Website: lowes
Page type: cart
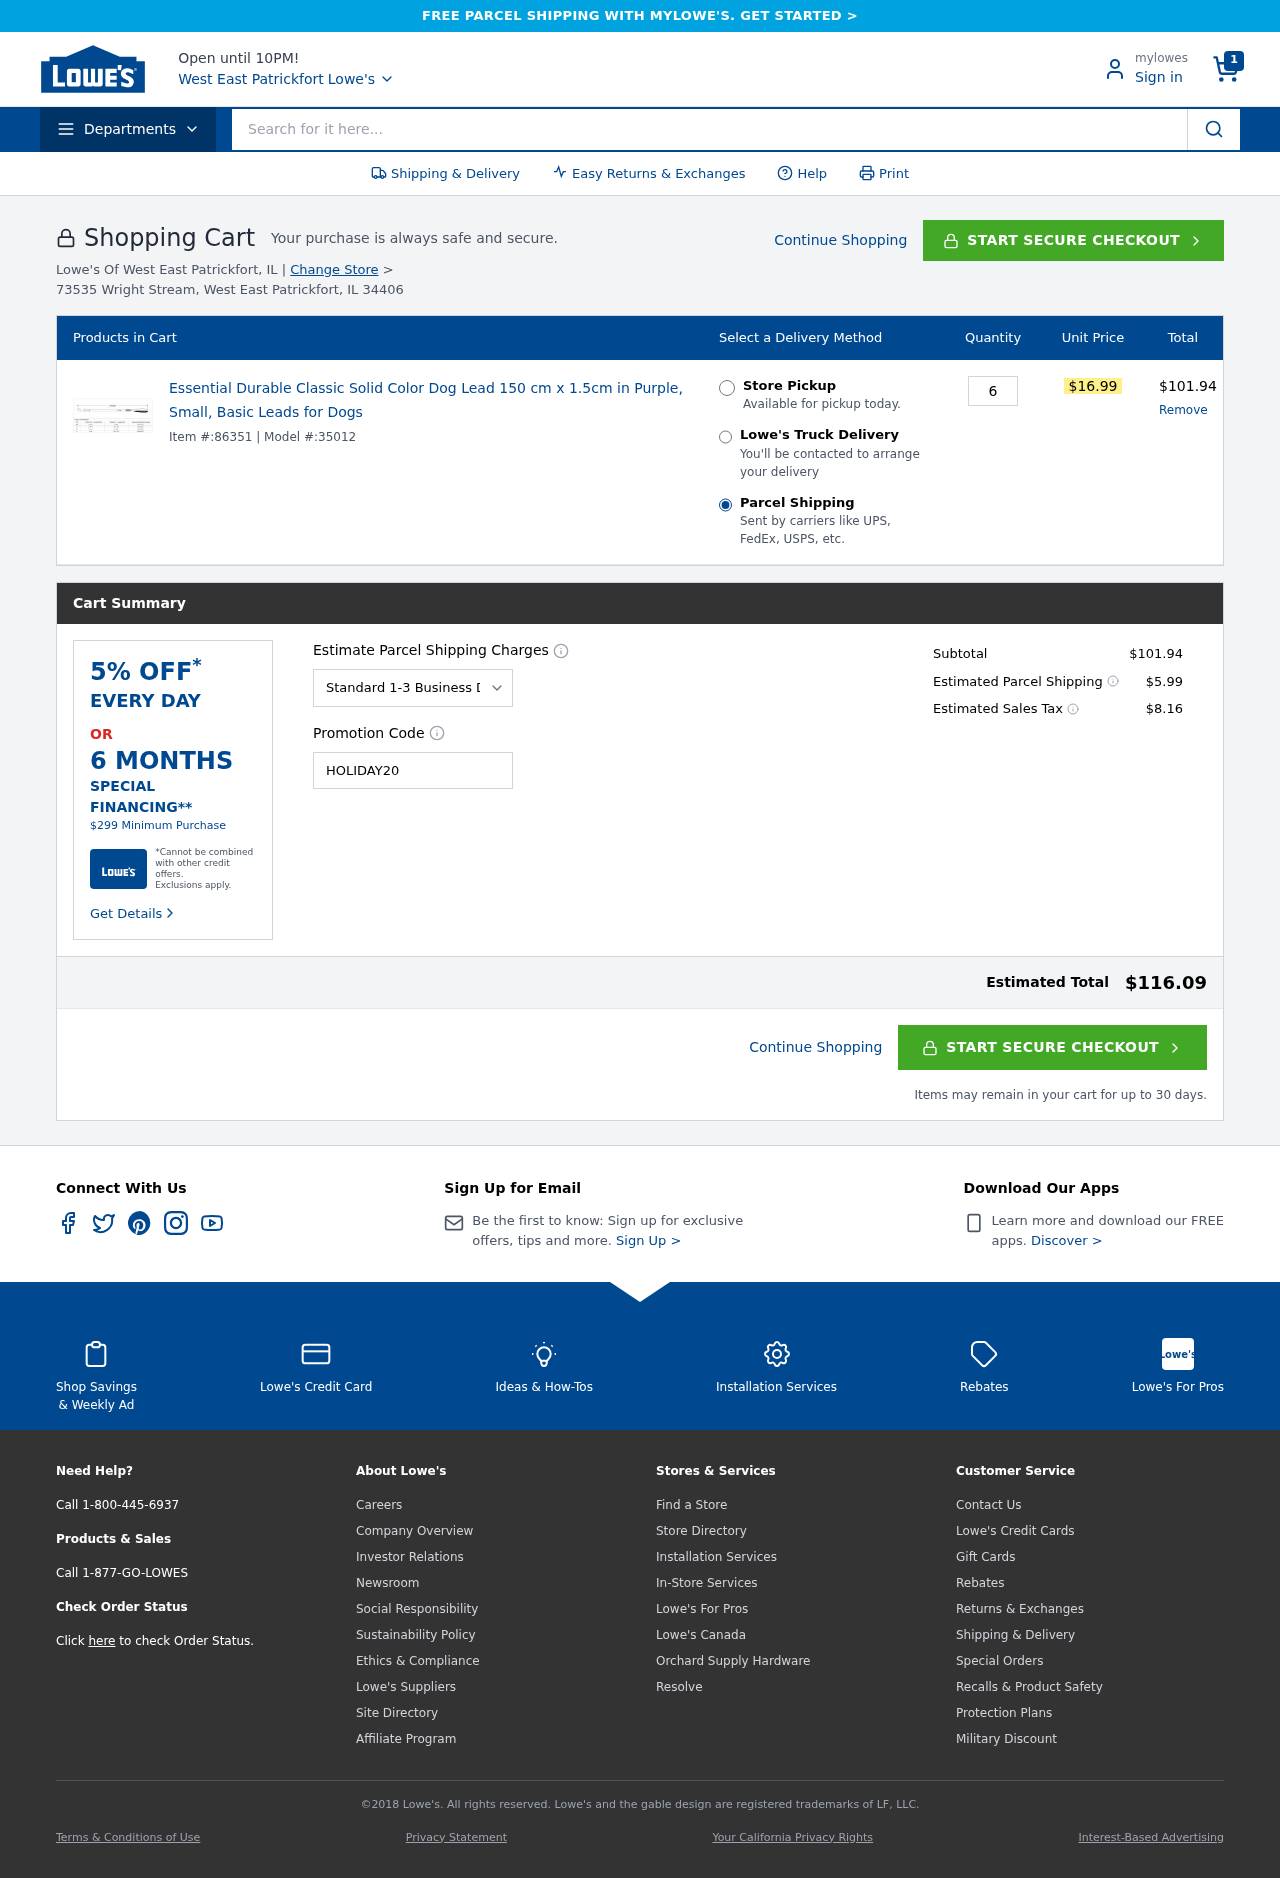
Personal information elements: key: PII_CITY
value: East Patrickfort
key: PII_CITY
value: West East Patrickfort
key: PII_POSTCODE
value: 34406
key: PII_PROMO_CODE
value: HOLIDAY20
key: PII_STREET
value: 73535 Wright Stream
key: PII_STATE_ABBR
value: IL
Product elements: key: PRODUCT1_NAME
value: Essential Durable Classic Solid Color Dog Lead 150 cm x 1.5cm in Purple, Small, Basic Leads for Dogs
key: PRODUCT1_PRICE
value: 16.99
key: PRODUCT1_QUANTITY
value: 6
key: PRODUCT1_MODEL
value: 35012
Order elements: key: ORDER_NUM_ITEMS
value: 1
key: ORDER_ITEM_ID
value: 86351
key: ORDER_LINE_TOTAL
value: $101.94
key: ORDER_SUBTOTAL
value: $101.94
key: ORDER_SHIPPING_COST
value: $5.99
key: ORDER_TAX
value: $8.16
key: ORDER_TOTAL
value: $116.09
Search elements: key: HEADER_SEARCH
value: Search for it here...